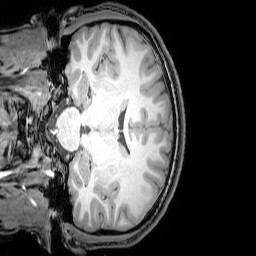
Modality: T1w
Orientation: coronal
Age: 23
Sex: male
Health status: healthy
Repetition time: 0.081 s
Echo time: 0.037 s